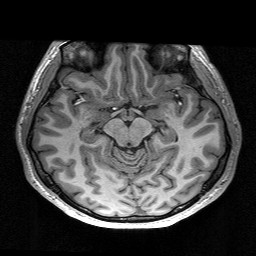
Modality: T1w
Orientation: coronal
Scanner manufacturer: siemens
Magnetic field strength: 3 T
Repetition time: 2.53 s
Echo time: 0.00267 s